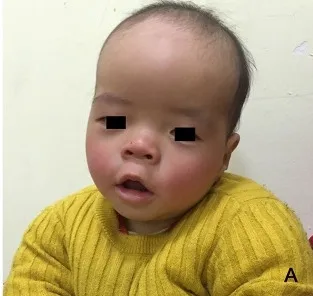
The distinctive facial dysmorphisms of a Coffin-Lowry syndrome boy. , prominent ears, widely spaced eyes, down slanted palpebral fissures, short nose with broad columella, thick alae nasi and septum, thick and everted underlip.
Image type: medical_photograph (oral_photograph)